Question: I have a 'jquery-ui' slider. I want to display the exact value where the slider is just below the handle, while I want a "legend" over the slider.
I managed to display the value of the slider below the handle and to create the legend I've added a table above the slider, which displays very nicely in 'Chrome', but in 'Firefox' the whole thing goes wrong.

Here is my code (in <URL>
'''
table.table(style='margin-bottom: 0px')
tbody
tr
th
div
label(style='white-space:nowrap;margin-left: -40%') Totally Wrong
th
div
label(style="white-space:nowrap;") Neutral
th
div
label(style='white-space:nowrap;margin-left: 80%') Totally OK
div#slider
'''
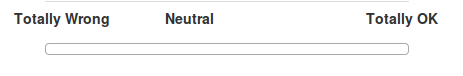
Answer: I've made these adjustments, but if anybody can give me a nicer answer I would really appreciate
'''
table.table(style='margin-bottom: 0px')
tbody
tr
th(style='width:33%; text-align: center;')
div(style='white-space:nowrap;')
label(style='margin-left: -100%') Totally Wrong
th(style='width:33%; text-align: center;')
div(style='white-space:nowrap;')
label Neutral
th(style='width:33%; text-align: center;')
div(style='white-space:nowrap;')
label(style='margin-left: 80%') Totally OK
'''
Now in both browsers it looks the same.